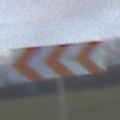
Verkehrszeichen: RichtungstafelnInKurvenGrossRechts
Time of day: SunriseSunset
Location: Outdoor (Nature)
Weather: PartlyCloudy
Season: NotSpecified
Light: Natural